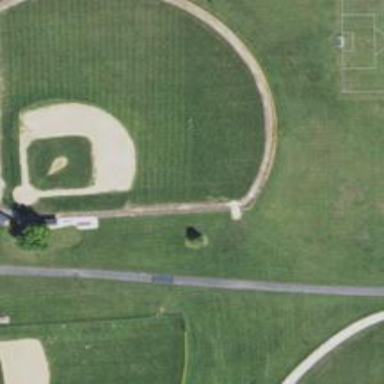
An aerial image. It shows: Baseball pitch for leisure land.